Question: I have 3 list view named
activities-today, activities-this week, activities-this month.
I want to use collapsible list view format to show the lists. I've seen an example of collapsible list view using jquery mobile but i want to achieve this with java script,html and css. can anyone help me?
I want something in this way as shown. Hope my question is clear.
Thank you.
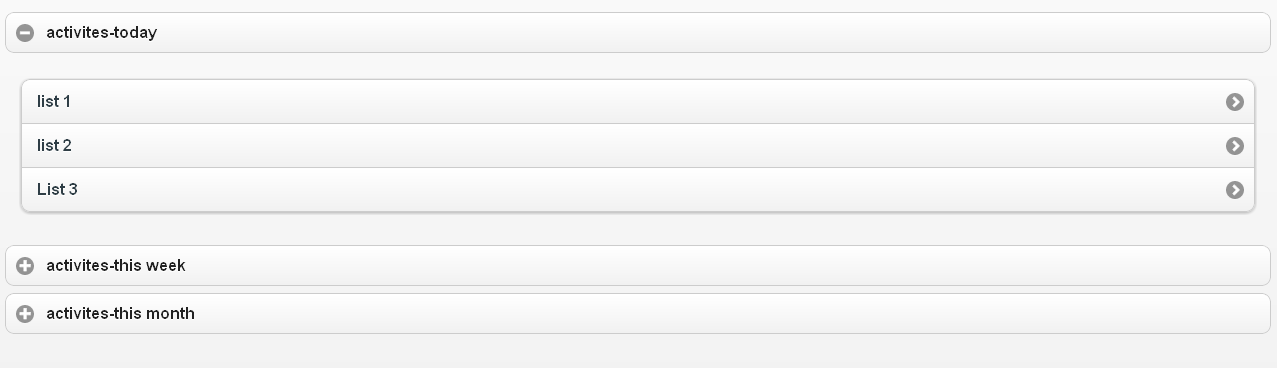
Answer: Try this way:
'''
<div data-role="page" id="home">
<div data-role="header">
<h1>jQuery Mobile</h1>
</div>
<div data-role="content">
<div data-role="collapsible-set">
<div data-role="collapsible" data-collapsed="false">
<h3>Section 1</h3>
<ul data-role="listview" data-inset="true">
<li data-filtertext="11:first:one"><a href="#">one</a></li>
<li data-filtertext="22:second:two"><a href="#">two</a></li>
<li data-filtertext="33:third:three"><a href="#">three</a></li>
<li data-filtertext="44:fourth:four"><a href="#">four</a></li>
</ul>
</div>
<div data-role="collapsible">
<h3>Section 2</h3>
<p>I'm the collapsible set content for section B.</p>
</div>
</div>
</div>
</div>
'''
Full source <URL>